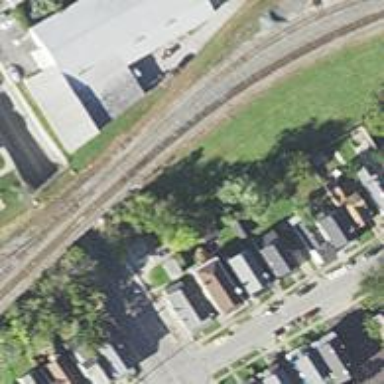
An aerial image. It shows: Railway signal.